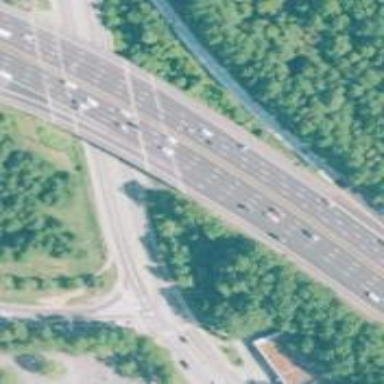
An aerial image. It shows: Bridge over motorway_link.